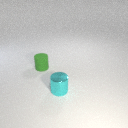
small cyan metal cylinder in front of small green rubber cylinder